Question: I have the following Java version installed: " Update 9" in , in the "" folder.
I think this came by default when I installed Windows.
I am now trying to install Eclipse for Win 64 Bit using this link: <URL>
But I get an error when I launch Exclipse.exe:

Is this related to the fact Java is installed in the "Program Files x86" folder on a Win 64 bit? How can I solve this so I can install Eclipse?
By the way, Java should work fine, I've opened some applet demo samples in the IE browser, all good.
Last time I installed Eclipse on another PC went fine, I'm guessing the system configuration has to do with this error in this case. Any help much appreciated.
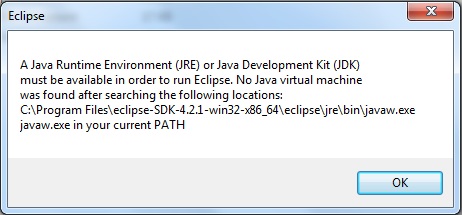
Answer: You need to put the JRE/JDK on the WINDOWS path. This can be done by opening up the environment variables option in Windows. The error you receive is because java isn't on that path so eclipse defaults to its location.